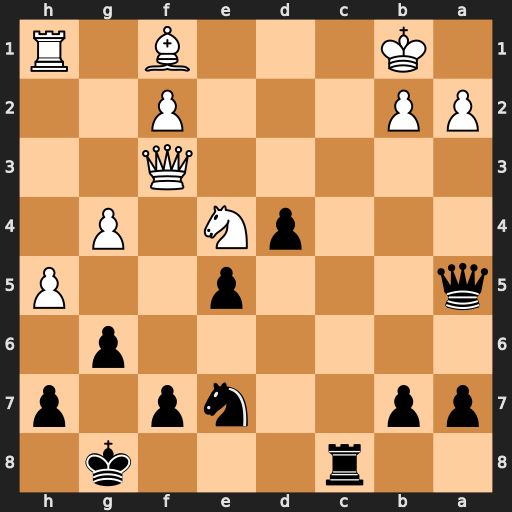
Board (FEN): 2r3k1/pp2np1p/6p1/q3p2P/3pN1P1/5Q2/PP3P2/1K3B1R
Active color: b
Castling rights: -
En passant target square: -
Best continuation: Qe1+ Qd1 Qxd1#